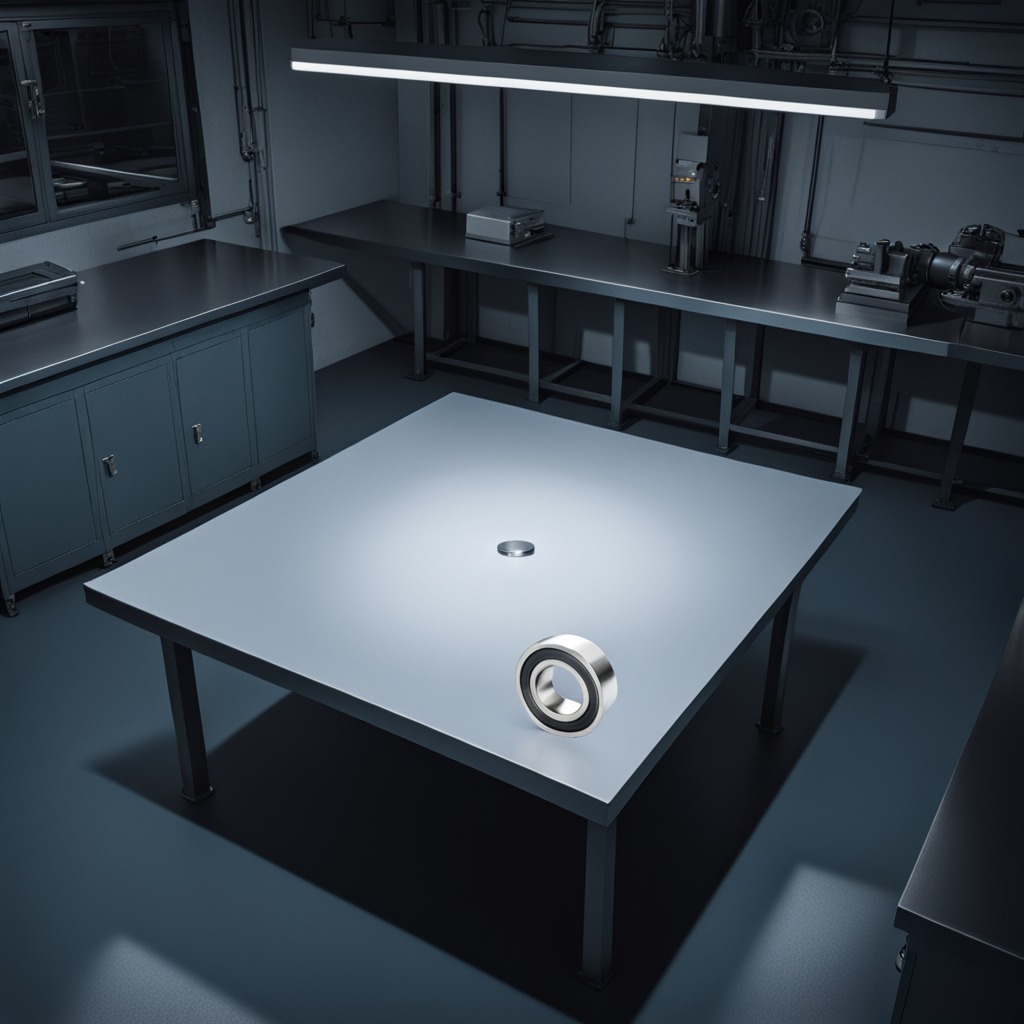
A metal ball bearing lies on the tabletop.